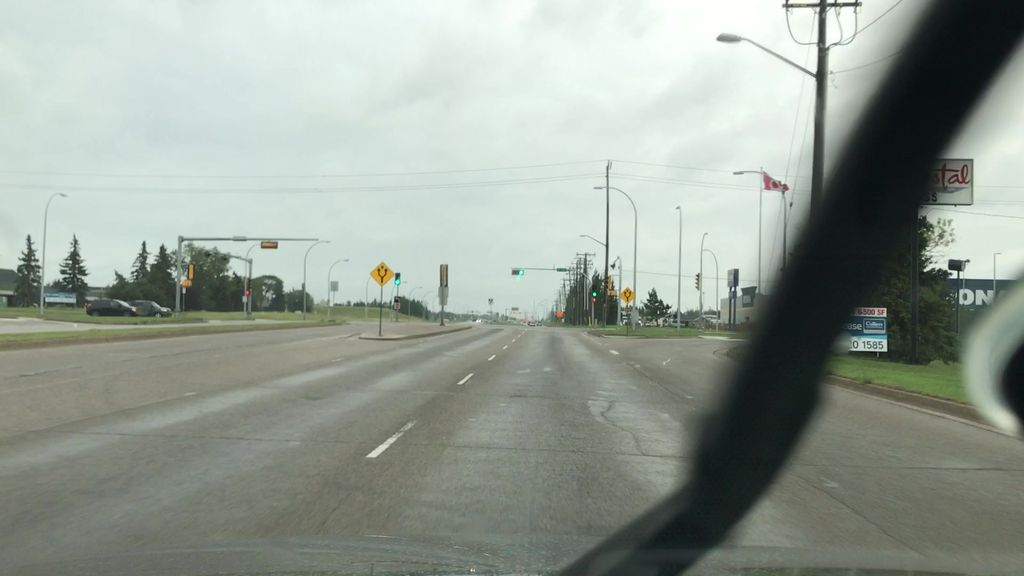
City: edmonton